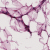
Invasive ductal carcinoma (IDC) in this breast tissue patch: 0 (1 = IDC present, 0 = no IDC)